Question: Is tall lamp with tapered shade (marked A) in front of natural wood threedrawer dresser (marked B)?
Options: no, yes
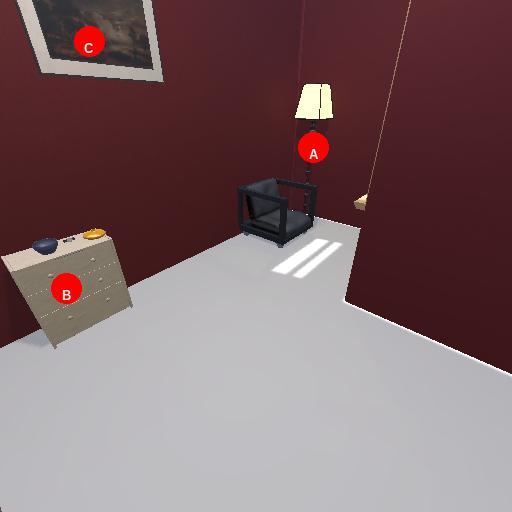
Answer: no